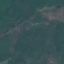
Land use / land cover: Pasture